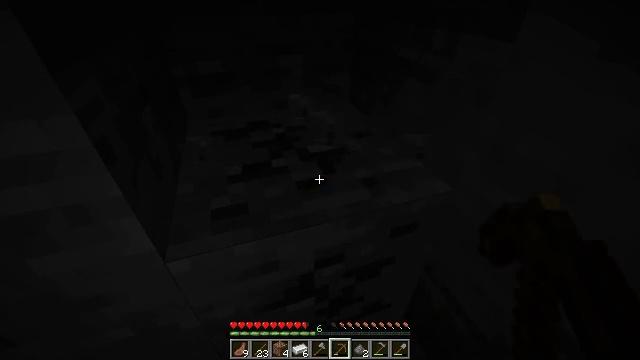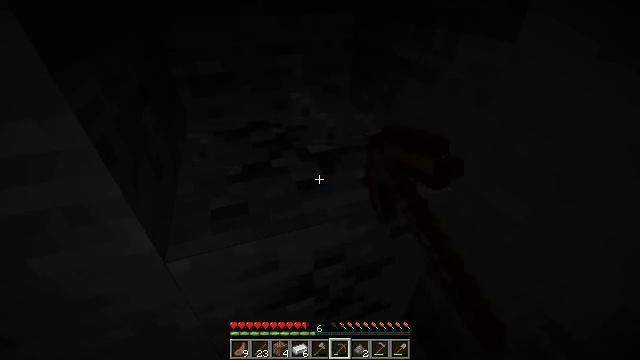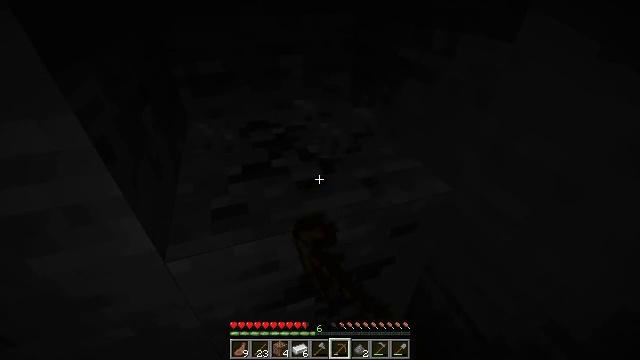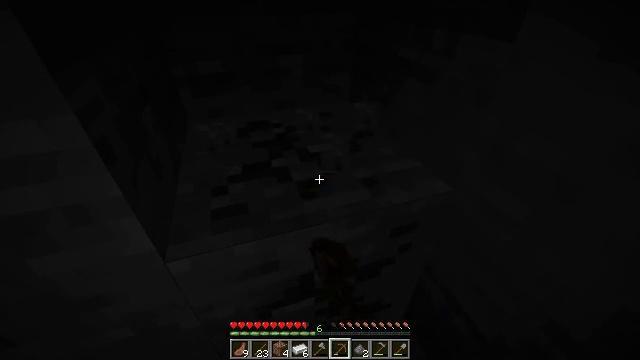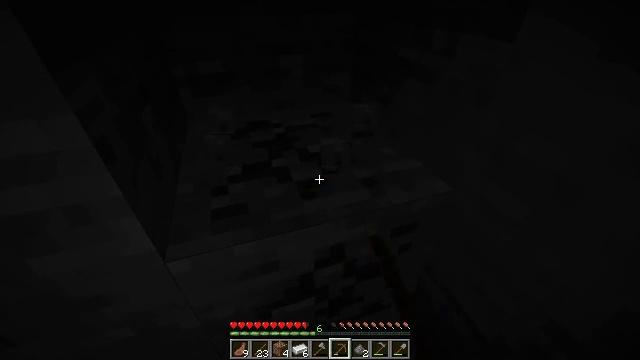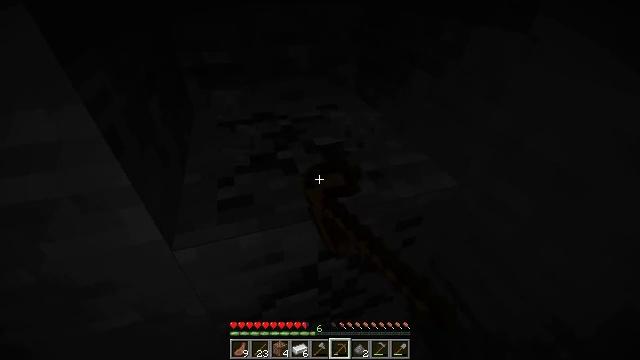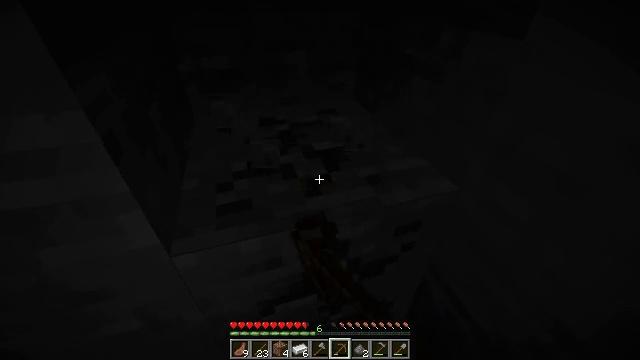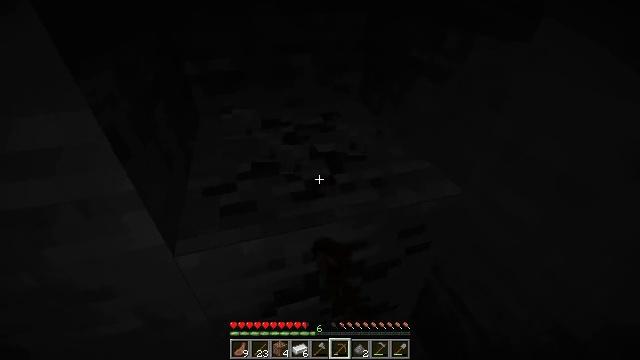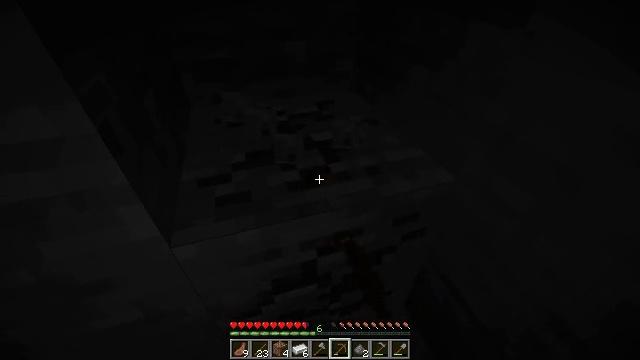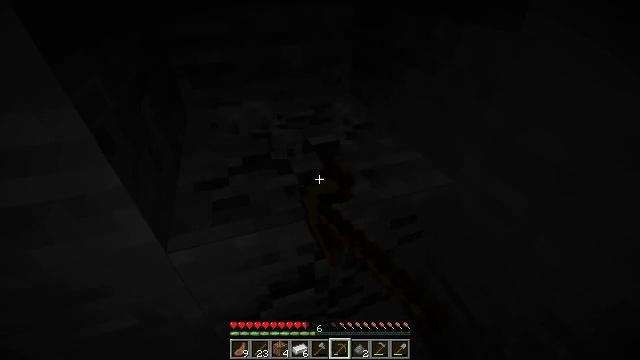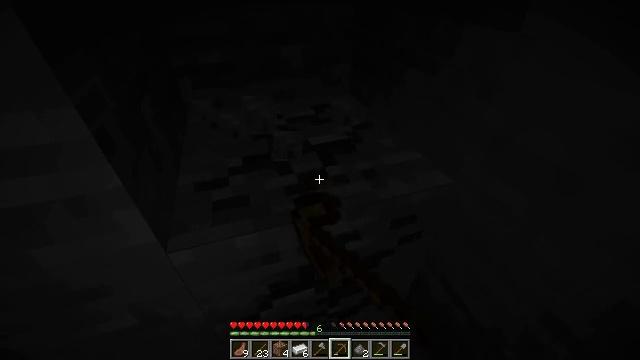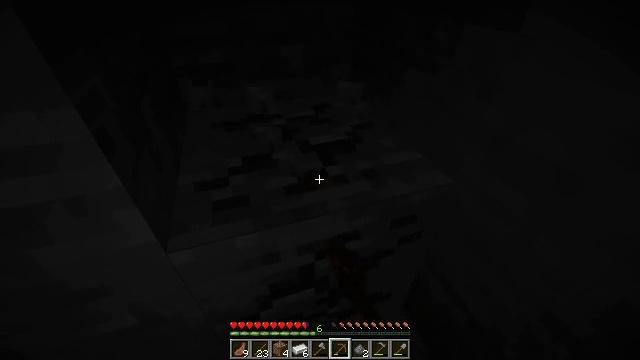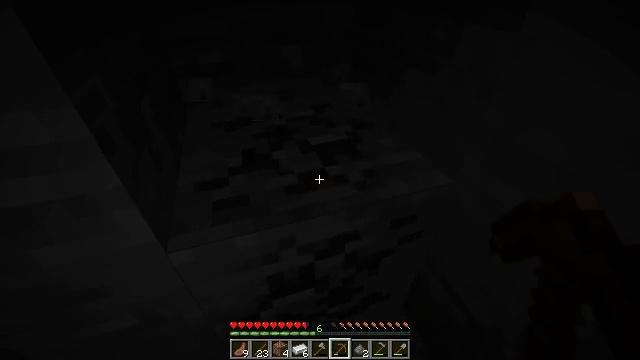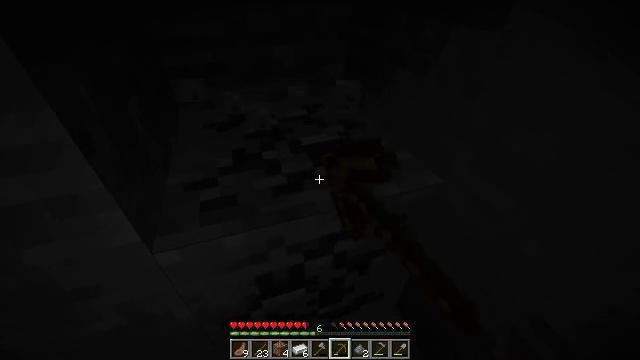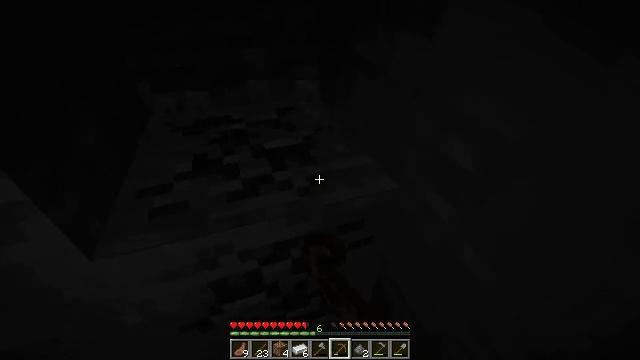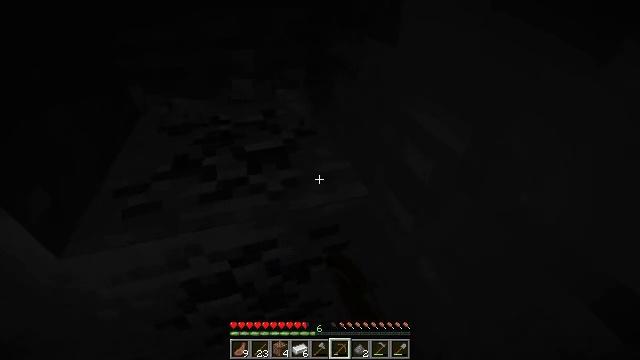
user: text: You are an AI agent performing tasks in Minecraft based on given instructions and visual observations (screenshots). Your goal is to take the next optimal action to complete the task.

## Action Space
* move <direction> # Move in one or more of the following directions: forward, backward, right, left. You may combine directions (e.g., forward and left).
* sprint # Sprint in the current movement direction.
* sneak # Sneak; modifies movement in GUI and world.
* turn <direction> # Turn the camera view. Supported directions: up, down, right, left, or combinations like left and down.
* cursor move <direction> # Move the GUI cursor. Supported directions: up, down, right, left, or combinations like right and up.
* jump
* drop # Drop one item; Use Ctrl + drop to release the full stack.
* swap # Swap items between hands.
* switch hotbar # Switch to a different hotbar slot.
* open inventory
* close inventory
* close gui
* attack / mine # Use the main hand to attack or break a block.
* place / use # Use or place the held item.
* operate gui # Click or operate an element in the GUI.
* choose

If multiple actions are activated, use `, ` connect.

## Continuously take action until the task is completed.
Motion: motion action
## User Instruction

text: Extract coal from the ore block.
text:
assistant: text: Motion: attack / mine
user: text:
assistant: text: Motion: attack / mine
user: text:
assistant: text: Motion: attack / mine
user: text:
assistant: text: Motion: attack / mine
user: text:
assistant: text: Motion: turn left and down, attack / mine
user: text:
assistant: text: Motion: turn up, attack / mine
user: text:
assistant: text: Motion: turn left, attack / mine
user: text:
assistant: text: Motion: turn right and down, attack / mine
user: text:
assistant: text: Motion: attack / mine
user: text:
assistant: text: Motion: attack / mine
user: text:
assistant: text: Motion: attack / mine
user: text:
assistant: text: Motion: attack / mine
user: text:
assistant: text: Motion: move right, attack / mine
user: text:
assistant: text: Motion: move right, attack / mine
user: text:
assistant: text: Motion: move right, turn left, attack / mine
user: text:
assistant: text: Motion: move right, turn left, attack / mine
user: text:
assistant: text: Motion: turn left, attack / mine
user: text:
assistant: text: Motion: turn left, attack / mine
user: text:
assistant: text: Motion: turn left and down, attack / mine
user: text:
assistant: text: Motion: attack / mine
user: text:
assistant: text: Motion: turn left, attack / mine
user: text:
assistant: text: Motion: attack / mine
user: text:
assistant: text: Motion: attack / mine
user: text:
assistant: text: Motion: attack / mine
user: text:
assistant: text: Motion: attack / mine
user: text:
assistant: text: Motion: attack / mine
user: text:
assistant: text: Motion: attack / mine
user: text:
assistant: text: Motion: attack / mine
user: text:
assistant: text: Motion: attack / mine
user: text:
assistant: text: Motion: attack / mine